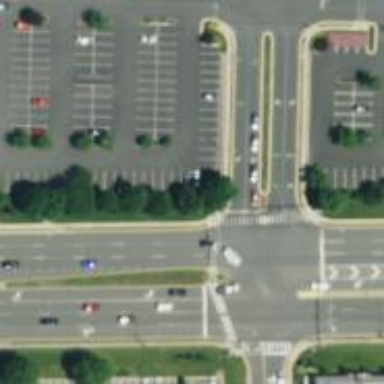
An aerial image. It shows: Zebra crossing for pedestrians.